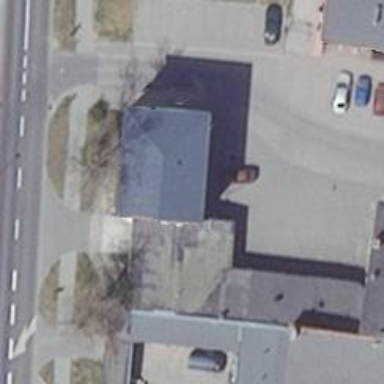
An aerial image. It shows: Pub.